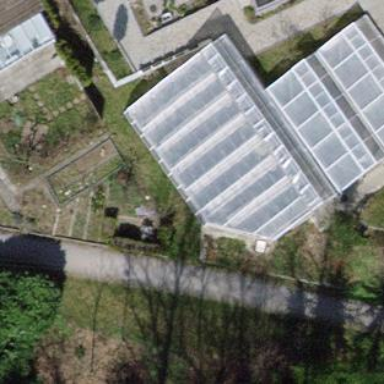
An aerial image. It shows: Greenhouse.